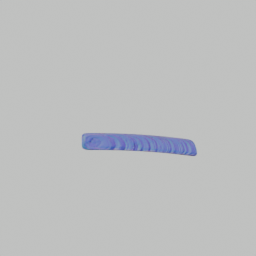
Label: animals